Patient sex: F
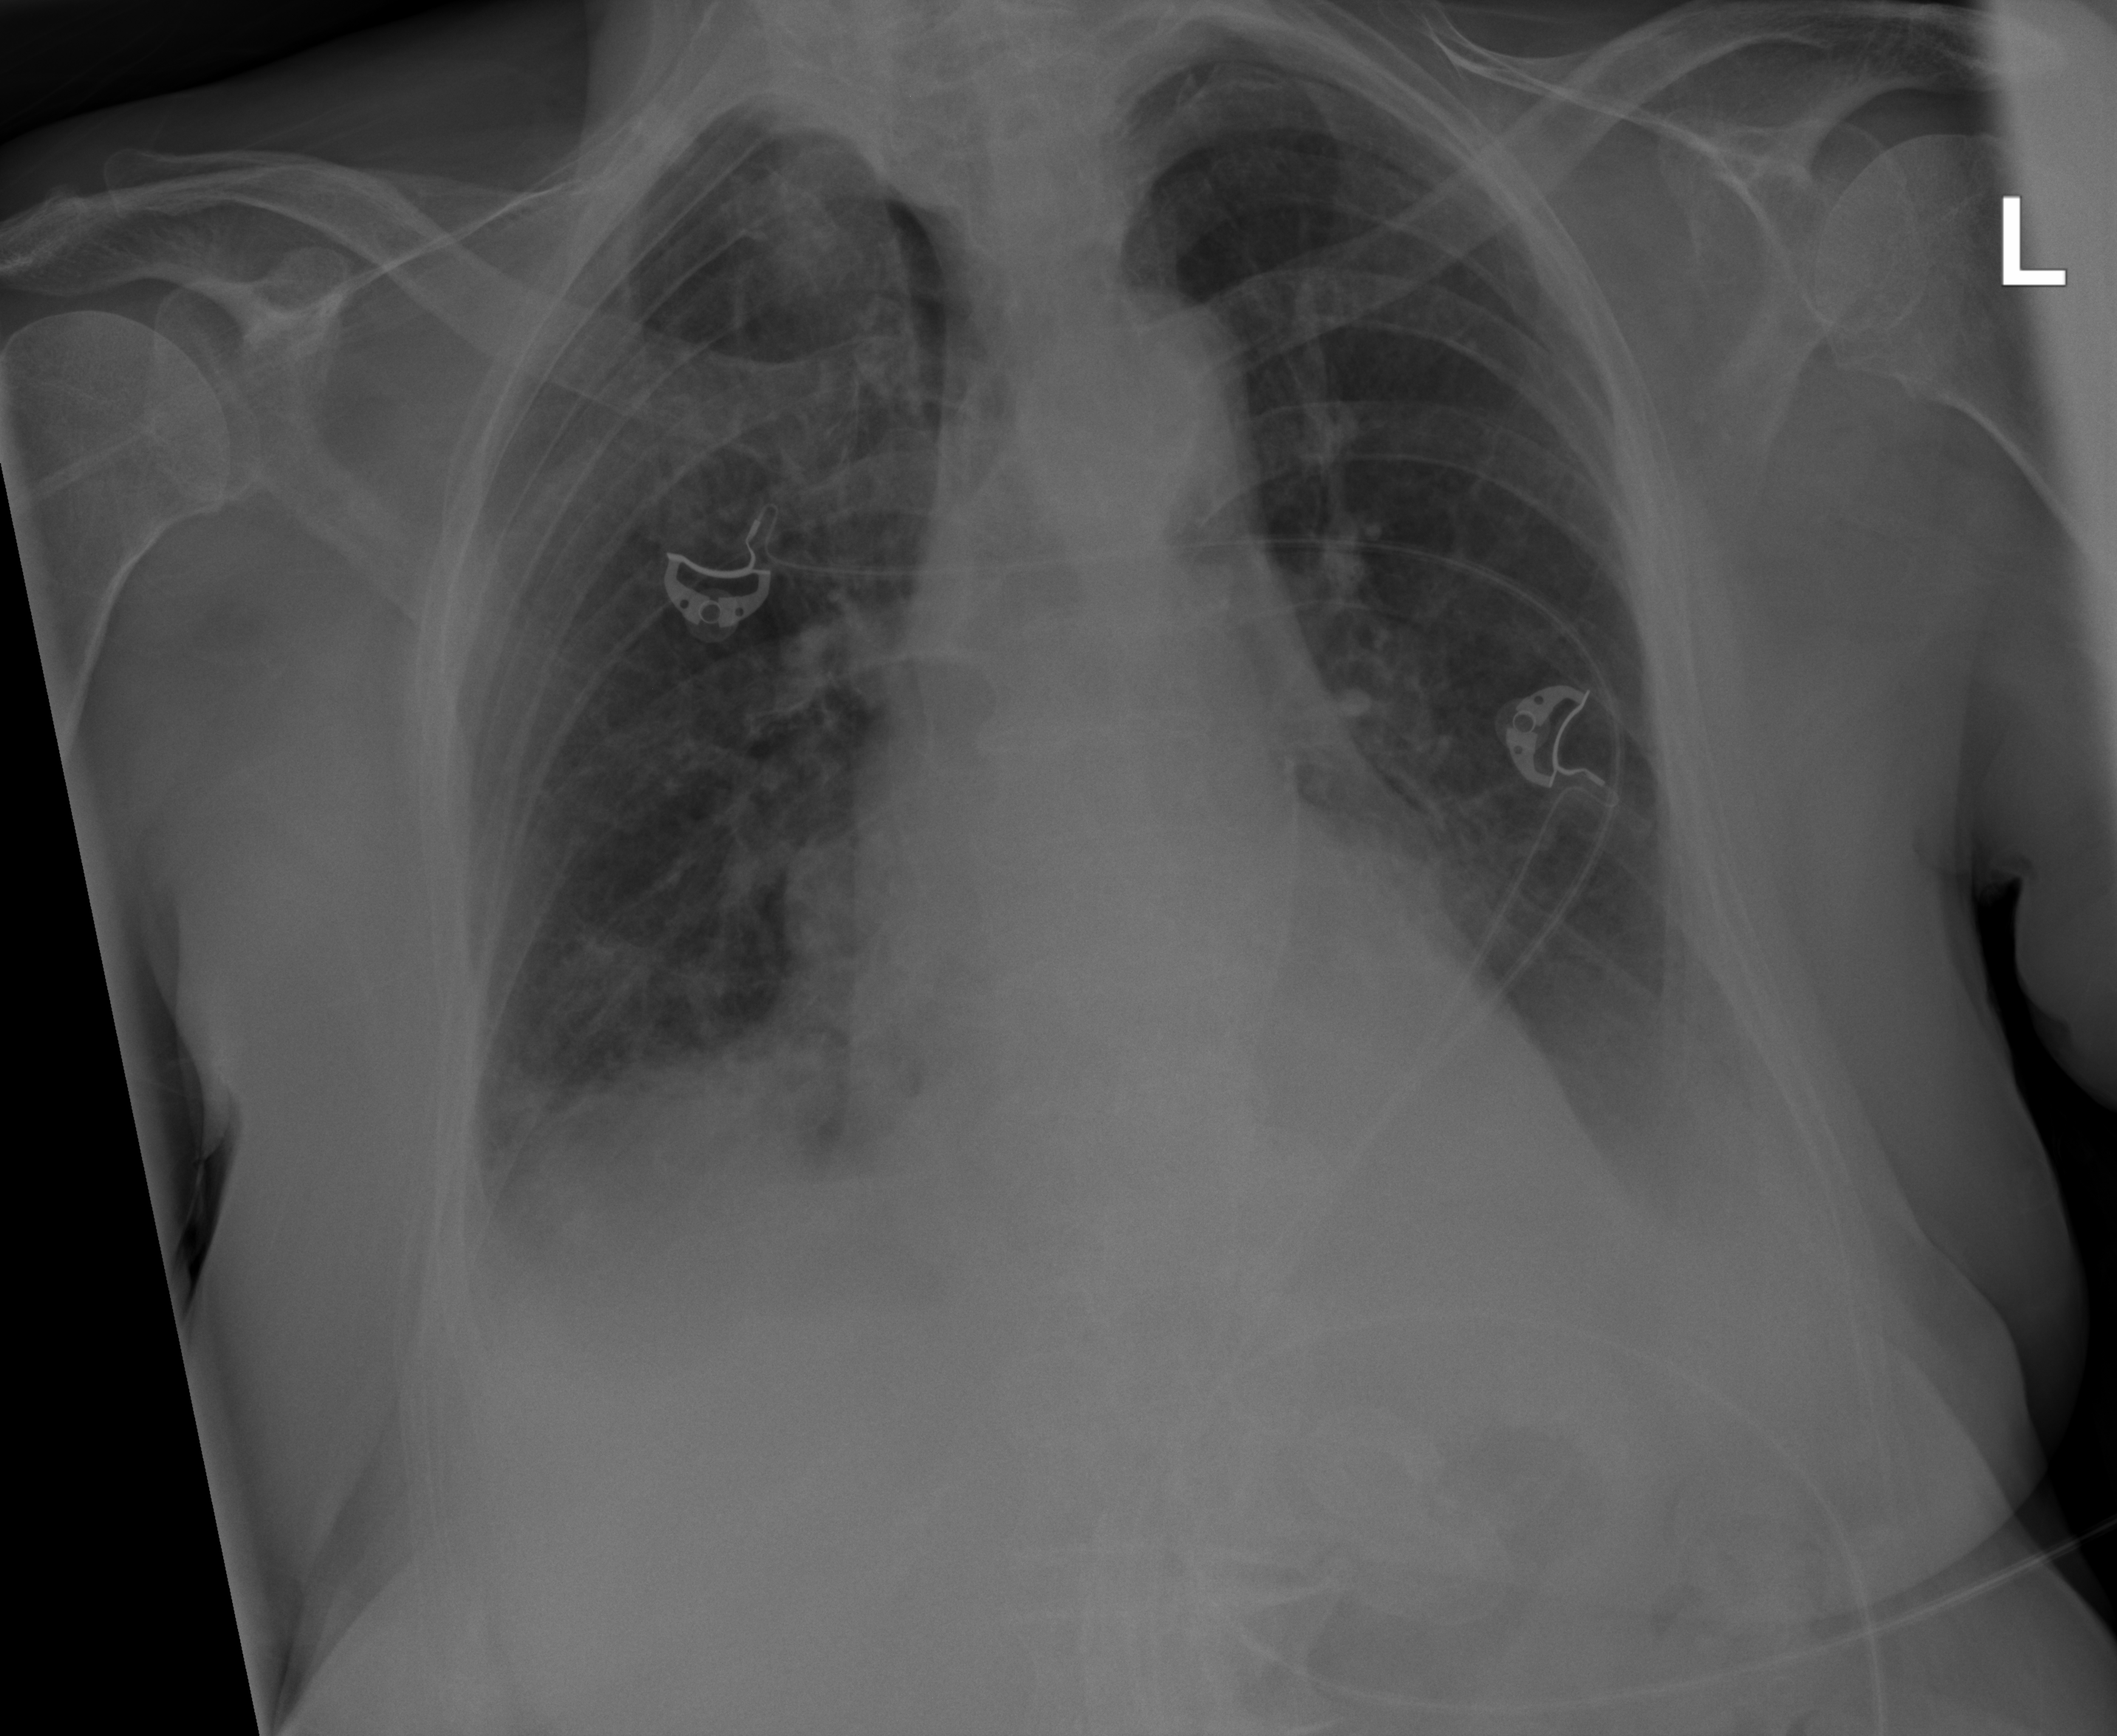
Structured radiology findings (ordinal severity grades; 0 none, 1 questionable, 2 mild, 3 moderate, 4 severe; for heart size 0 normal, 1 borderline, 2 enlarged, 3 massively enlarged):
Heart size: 2
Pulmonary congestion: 0
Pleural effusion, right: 2
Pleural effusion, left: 2
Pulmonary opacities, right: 0
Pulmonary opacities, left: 0
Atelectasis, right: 2
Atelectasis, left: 2